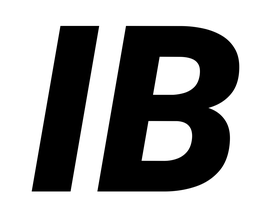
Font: Roboto-Italic_Black_Italic